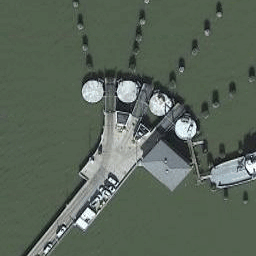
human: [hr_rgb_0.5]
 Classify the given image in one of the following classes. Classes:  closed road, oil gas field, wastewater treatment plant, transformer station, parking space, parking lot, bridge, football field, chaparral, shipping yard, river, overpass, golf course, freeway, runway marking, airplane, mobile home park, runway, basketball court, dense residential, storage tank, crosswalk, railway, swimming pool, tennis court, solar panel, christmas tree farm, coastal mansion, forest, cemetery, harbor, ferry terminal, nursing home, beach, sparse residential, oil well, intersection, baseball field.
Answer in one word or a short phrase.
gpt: ferry terminal